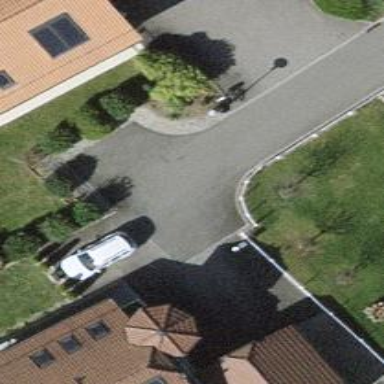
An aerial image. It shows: Turning circle on the road.